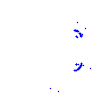
Particle: proton